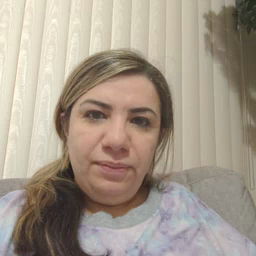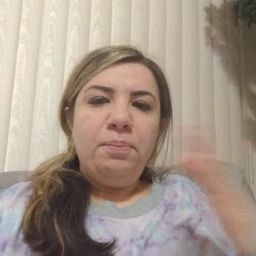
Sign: minemy